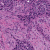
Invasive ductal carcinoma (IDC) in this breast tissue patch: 1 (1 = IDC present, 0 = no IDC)